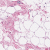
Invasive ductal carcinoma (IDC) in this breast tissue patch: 0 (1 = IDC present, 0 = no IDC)